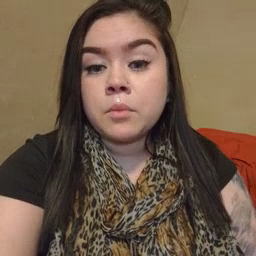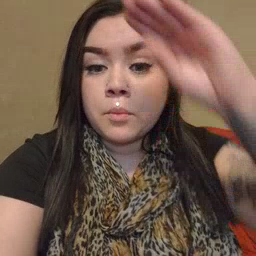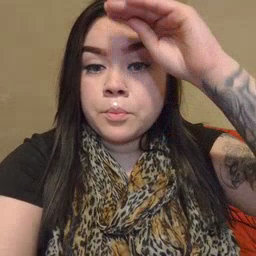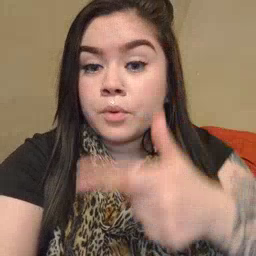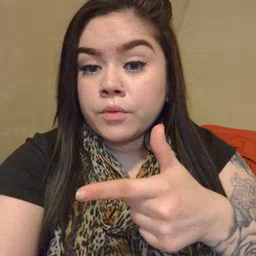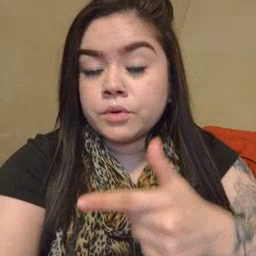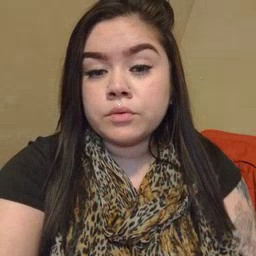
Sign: brother